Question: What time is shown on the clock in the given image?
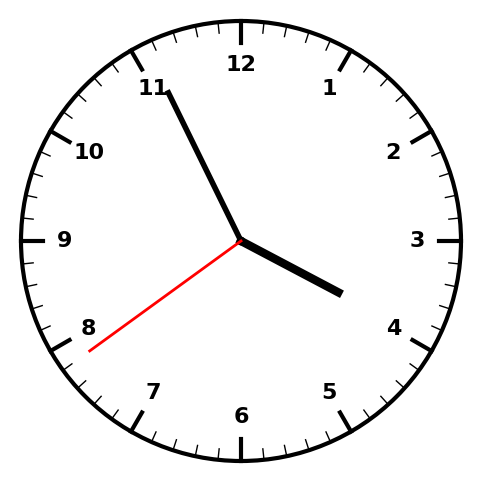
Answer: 03:55:39